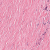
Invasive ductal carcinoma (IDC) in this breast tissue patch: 0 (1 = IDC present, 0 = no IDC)